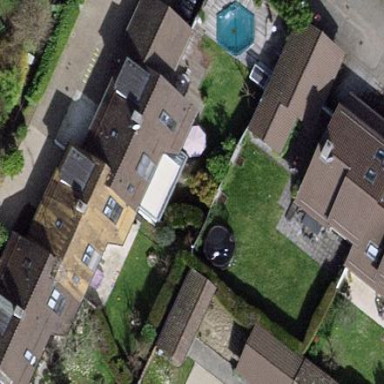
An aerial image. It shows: Garden surrounded by fence.